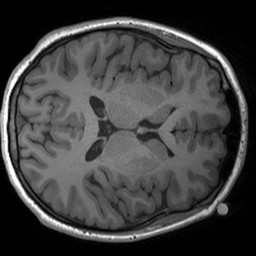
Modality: T1w
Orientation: axial
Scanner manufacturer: siemens
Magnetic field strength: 3 T
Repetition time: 1.54 s
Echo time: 0.00234 s